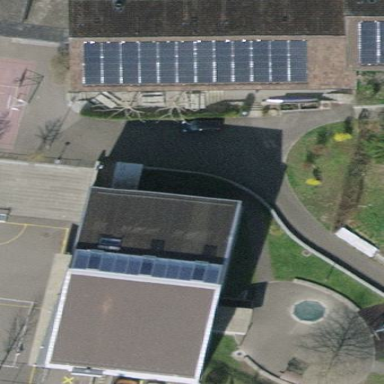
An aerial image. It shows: Kindergarten building.